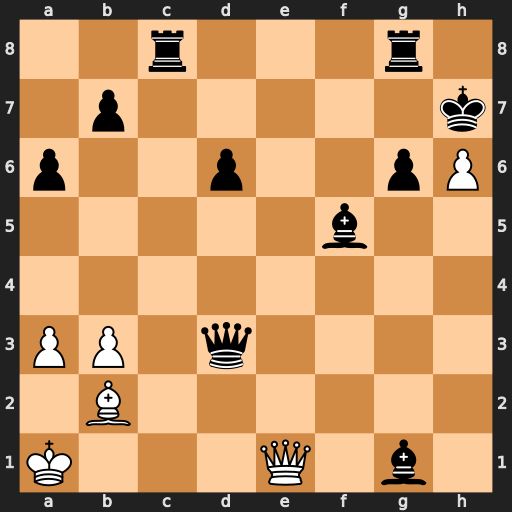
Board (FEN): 2r3r1/1p5k/p2p2pP/5b2/8/PP1q4/1B6/K3Q1b1
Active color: w
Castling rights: -
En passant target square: -
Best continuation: Qe7+ Rg7 Qxg7#